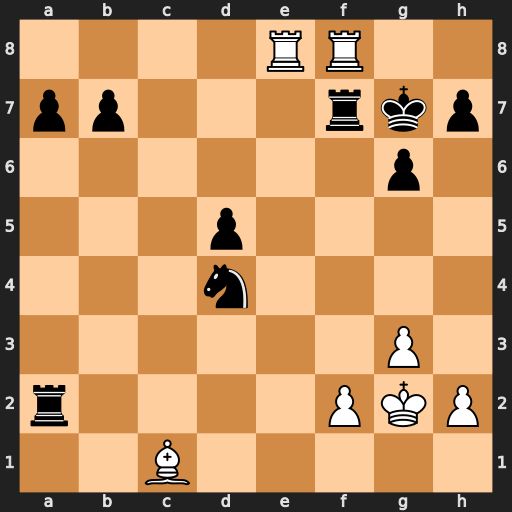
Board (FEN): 4RR2/pp3rkp/6p1/3p4/3n4/6P1/r4PKP/2B5
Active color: w
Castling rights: -
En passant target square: -
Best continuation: Bh6+ Kf6 Bg5+ Kxg5 Rxf7